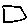
Label: square